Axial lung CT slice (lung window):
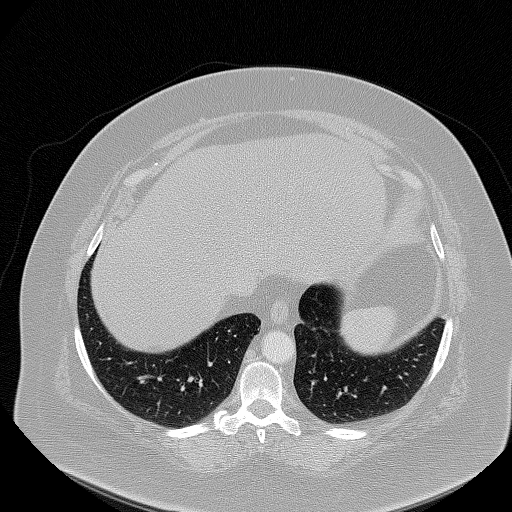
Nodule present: no